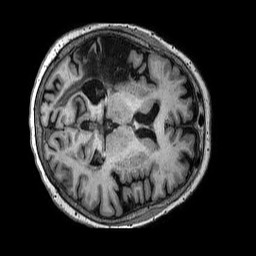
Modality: T1w
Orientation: axial
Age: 73
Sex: female
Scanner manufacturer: philips
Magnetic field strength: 3 T
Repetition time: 0.006633 s
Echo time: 0.002969 s